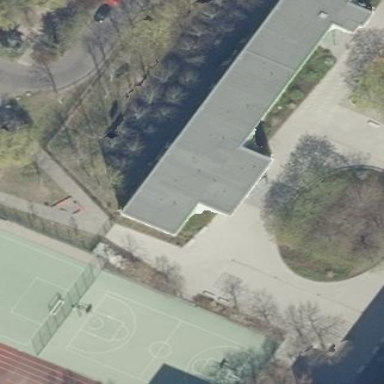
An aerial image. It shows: School building with flat roof.